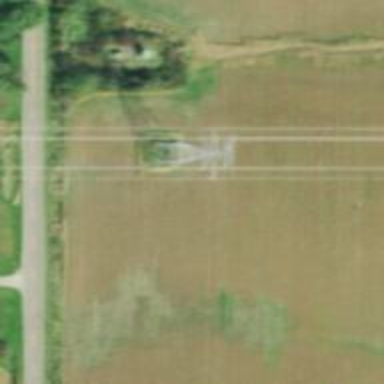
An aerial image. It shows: Lattice structure tower.